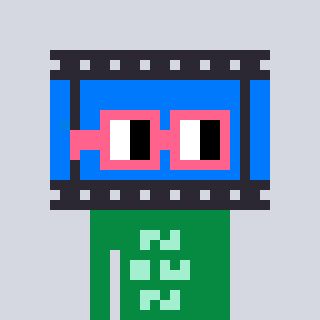
a pixel art character with square pink glasses, a film strip-shaped head and a green-colored body on a cool background